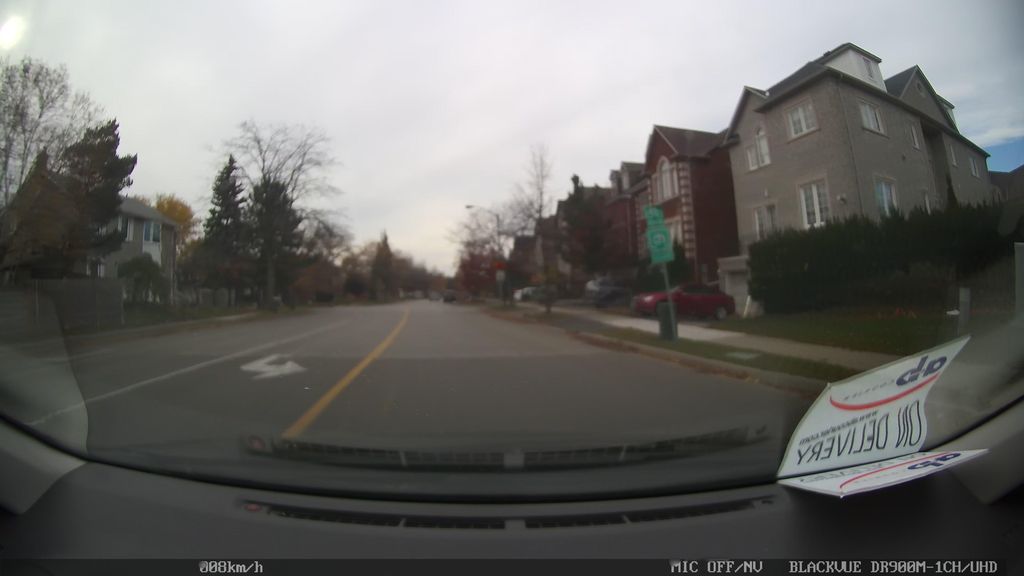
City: toronto